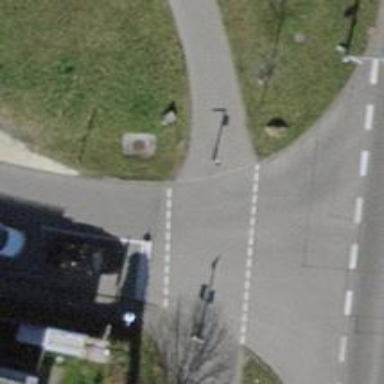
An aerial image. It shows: Road with traffic signals.